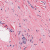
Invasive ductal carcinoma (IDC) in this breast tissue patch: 0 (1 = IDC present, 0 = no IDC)